Aerial crown-view tile of a tropical tree (Barro Colorado Island, Panama), acquired 20241112:
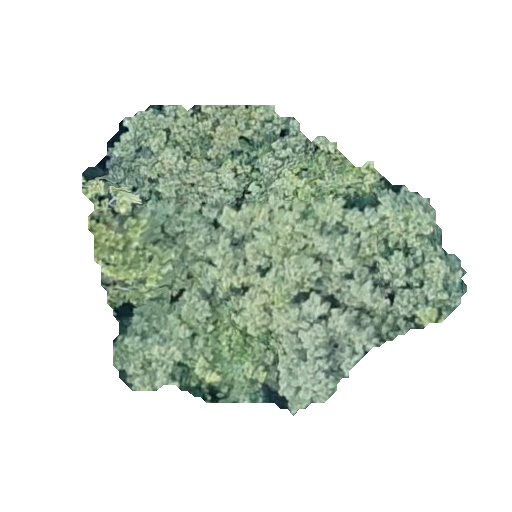
Species: Apeiba membranacea
GBIF accepted scientific name: Apeiba membranacea
Crown area: 129.706 m²